Question: I have html:
'''
<div>
<div id='icon_zoom_in' class='icon'>+</div>
<div id='icon_zoom_out' class='icon'>-</div>
</div>
'''
And I add CSS:
'''
.icon{
color: white;
font-size: 100px;
background-color: black;
opacity: 0.7;
-webkit-border-radius: 20px;
-moz-border-radius: 20px;
width: 70px;
height: 70px;
text-align: center;
line-height: 50px;
cursor: pointer;
}
'''
The result is nice (ignore the font, I installed a Chrome extension):

But when I add click event on their "buttons", strange things happen:
'''
var $ = function(id) {
return document.getElementById(id);
}
$("icon_zoom_in").addEventListener("click", function() {
console.log("zoom in");
}, false);
$("icon_zoom_out").addEventListener("click", function() {
console.log("zoom out");
}, false);
'''
When I click the "+" button, I got 'zoom out'! I have to click the outer space of it to get 'zoom in'.
jsfiddle: <URL>
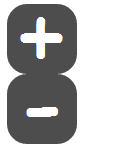
Answer: Super simple: in Chrome the text is overflowing. Actually when you click the plus you are clicking the minus because of this. Use 'overflow: hidden;' and the plus and minus will stick inside the buttons.
<URL> you can test the correct behaviour.